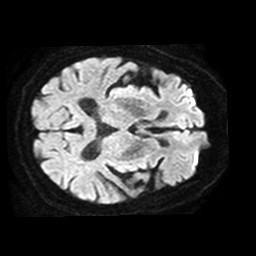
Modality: TRACE
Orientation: axial
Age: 75
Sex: female
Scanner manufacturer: philips
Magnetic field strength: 1.5 T
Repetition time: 3.505 s
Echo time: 0.09255 s